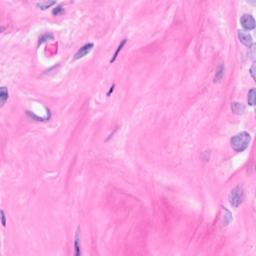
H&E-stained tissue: Breast